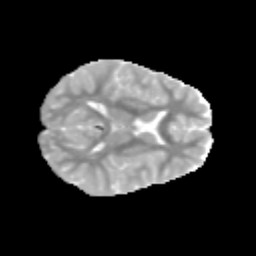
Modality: MD
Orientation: axial
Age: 9
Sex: female
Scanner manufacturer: siemens
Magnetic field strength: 3 T
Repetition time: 3.8 s
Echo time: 0.07 s